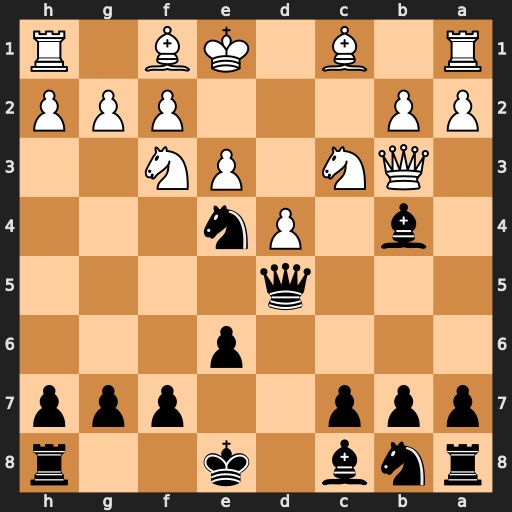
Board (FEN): rnb1k2r/ppp2ppp/4p3/3q4/1b1Pn3/1QN1PN2/PP3PPP/R1B1KB1R
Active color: b
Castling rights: KQkq
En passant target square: -
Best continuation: Qxb3 axb3 Nxc3 bxc3 Bxc3+